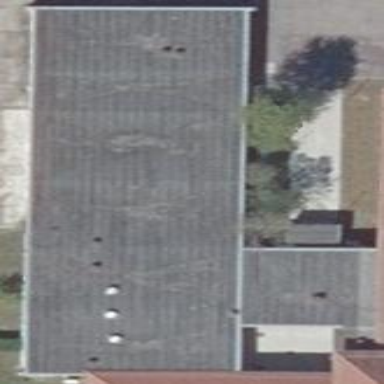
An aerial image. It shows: Part of building.